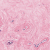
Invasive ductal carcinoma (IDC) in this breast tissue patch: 0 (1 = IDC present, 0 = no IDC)